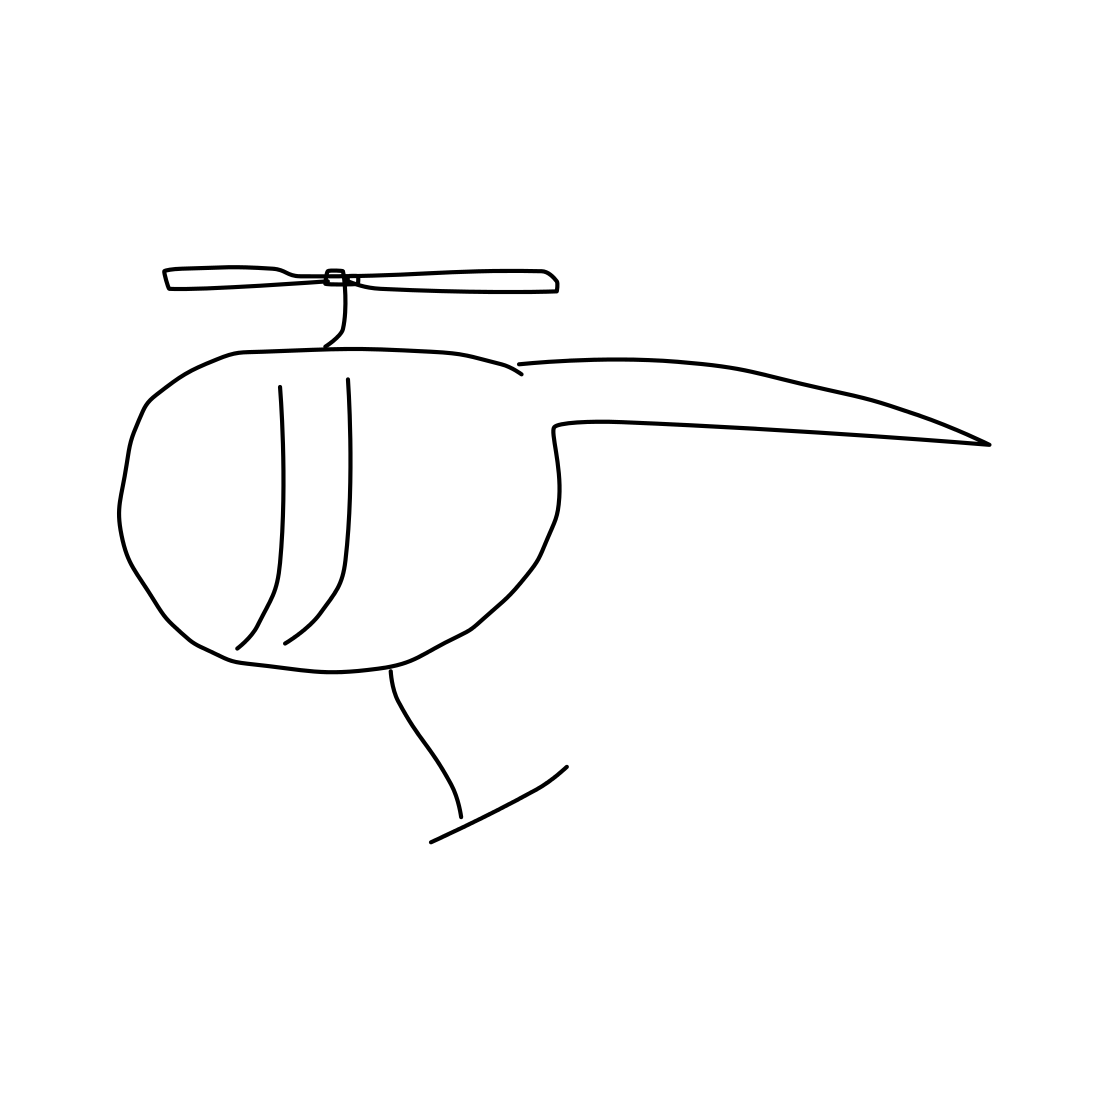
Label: helicopter